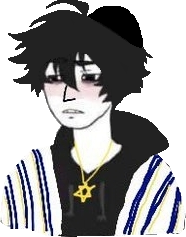
Label: 5_Twinkjak